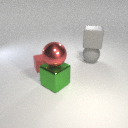
large red metal sphere above large green metal cube